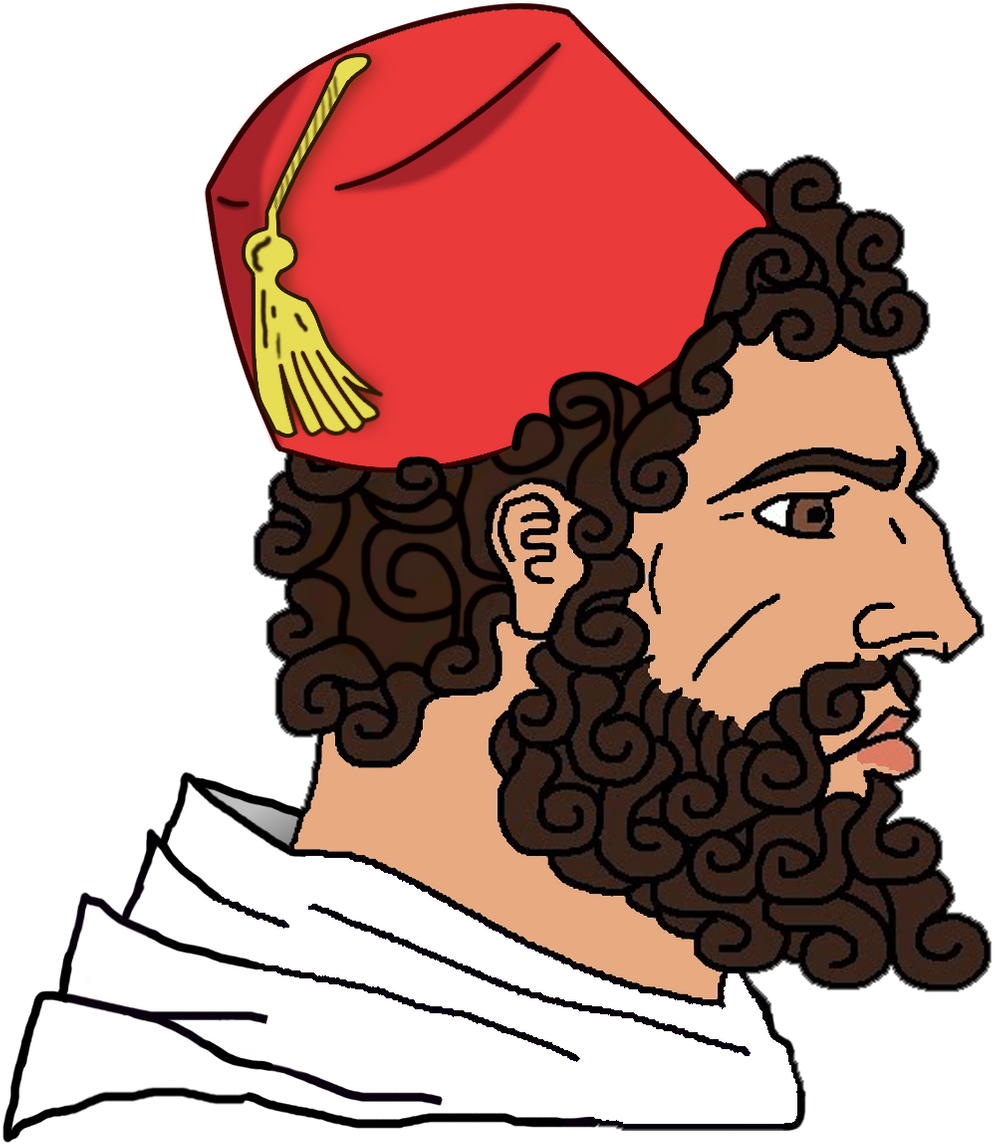
Label: 4_Yes_Chad